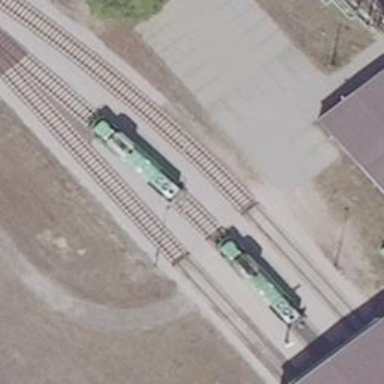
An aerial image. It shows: Railway yard.